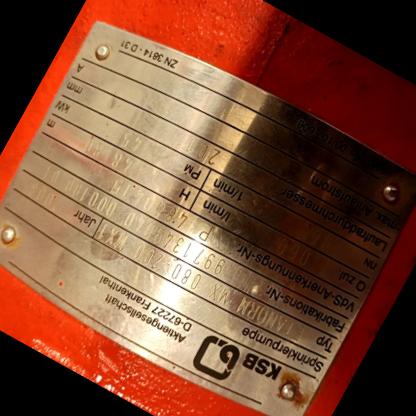
Klasa: tabliczka-znamionowa